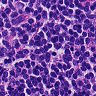
Metastatic tissue present: no